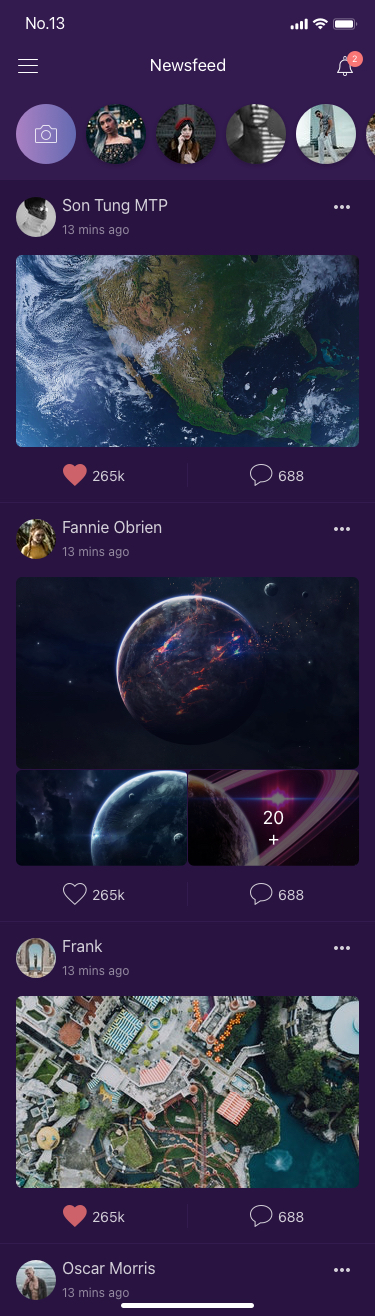
Text in this UI design:
265k
688
13 mins ago
Son Tung MTP
265k
688
13 mins ago
Frank Christensen
13 mins ago
Oscar Morris
20+
265k
688
13 mins ago
Fannie Obrien